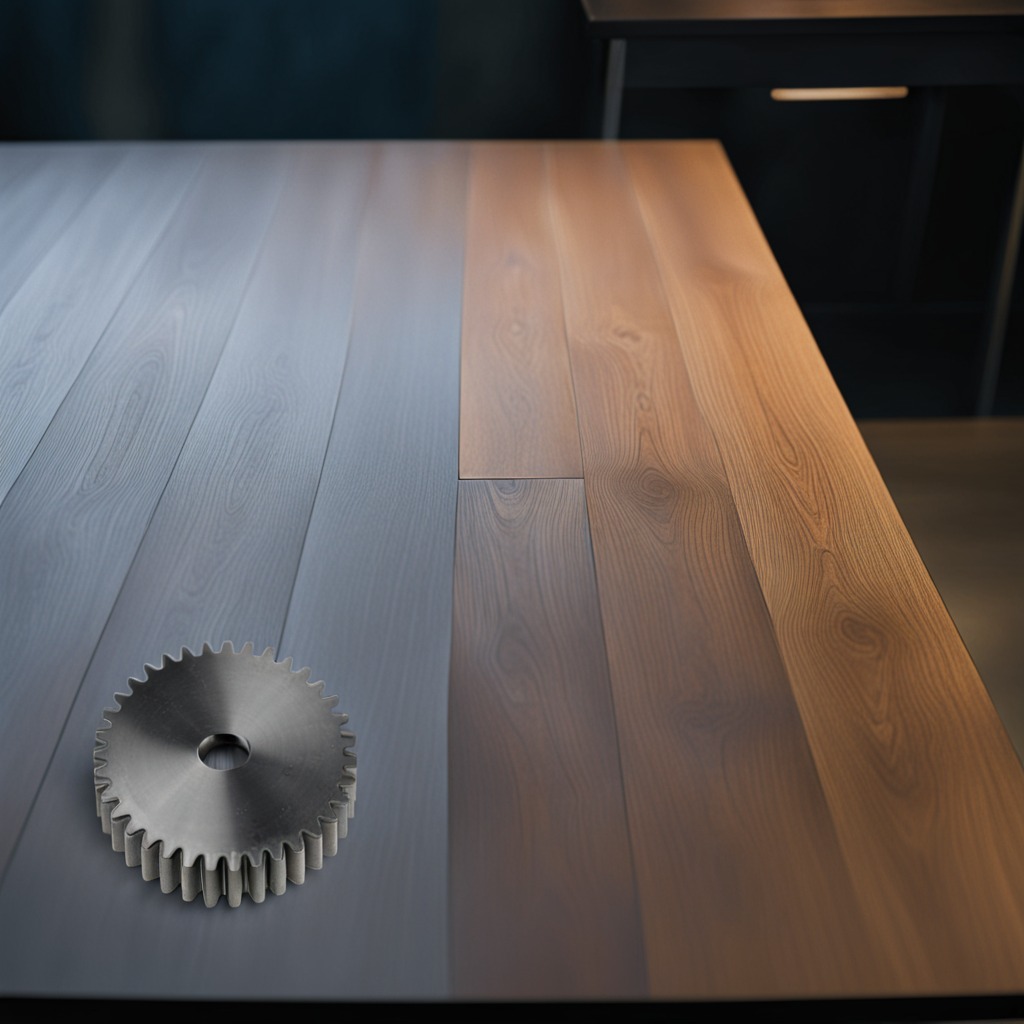
A steel gear with teeth is lying on a table in a small garage.